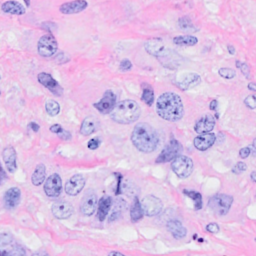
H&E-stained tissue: Breast